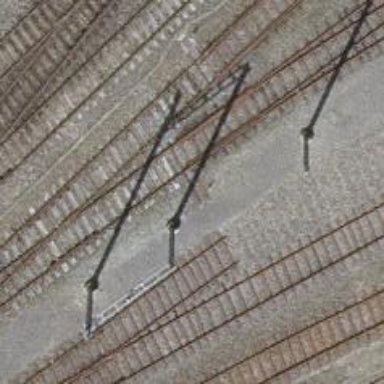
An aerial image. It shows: Railway switch.